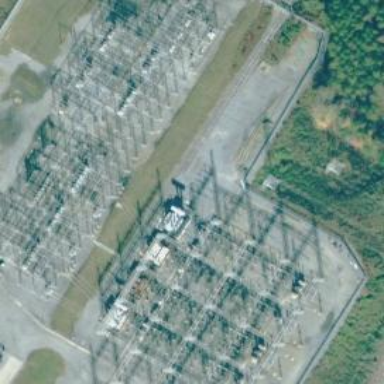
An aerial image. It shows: Power substation with transmission level designation. It is enclosed by fence.